Question:
I have tried everything, looked all over the web, someone please help.
Works fine locally but when trying to push it up to fortrabbit that i get this error message.
Spent hours on it, I think it has to do with the configuration of .env variables, Im not sure. Some one please help, cheers.
I have used laravel 5.1 and 5.2 and still getting the same error.
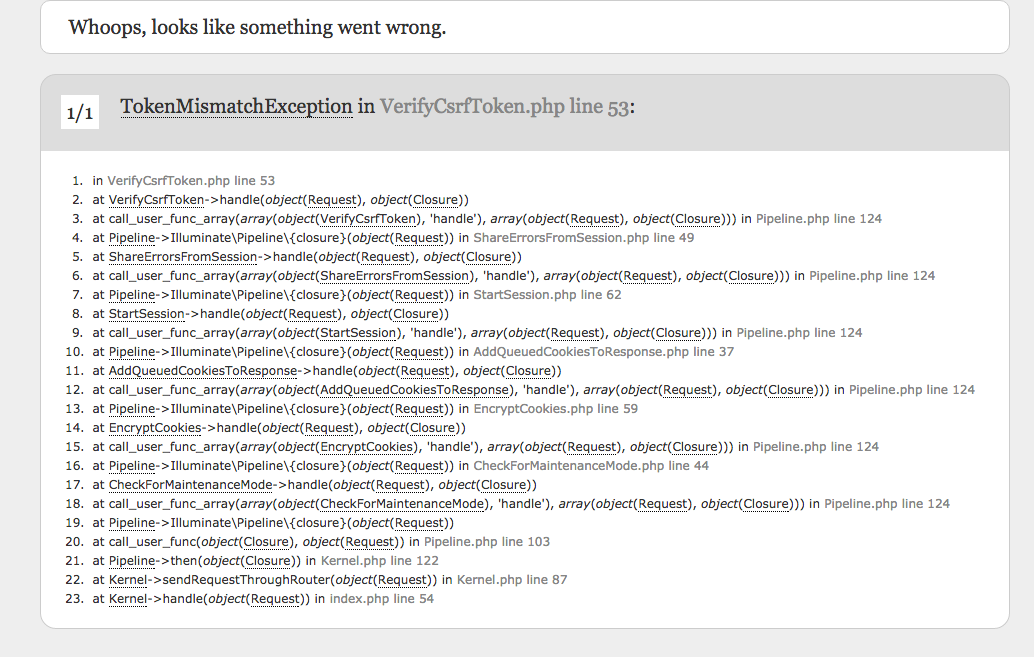
Answer: I solved problem by changing session driver to memcached when deploying to host.